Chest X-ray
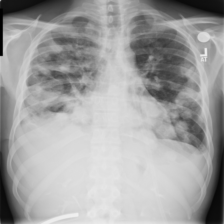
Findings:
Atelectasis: negative
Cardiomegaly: negative
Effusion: negative
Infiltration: negative
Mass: negative
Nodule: positive
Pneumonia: negative
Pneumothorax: negative
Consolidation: positive
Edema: negative
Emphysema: negative
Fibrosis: negative
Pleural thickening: negative
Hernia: negative